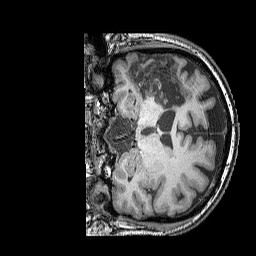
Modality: T1w
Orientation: coronal
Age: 58
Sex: male
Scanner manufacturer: siemens
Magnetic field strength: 3 T
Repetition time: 2.25 s
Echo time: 0.00411 s